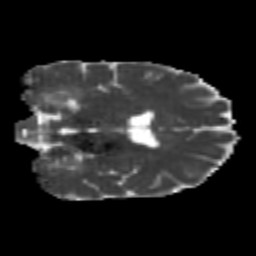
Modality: MD
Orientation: coronal
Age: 25
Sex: male
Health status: healthy
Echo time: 0.074 s